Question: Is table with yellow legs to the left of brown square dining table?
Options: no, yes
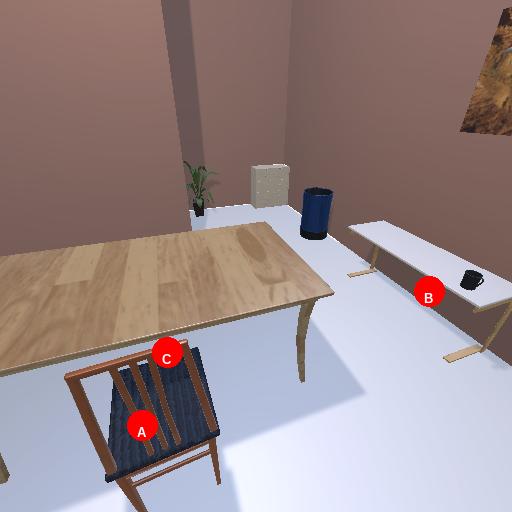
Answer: no